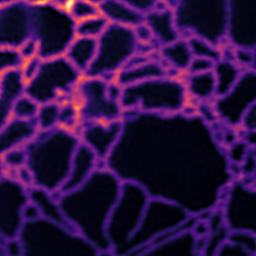
Label: Super-resolution ER image